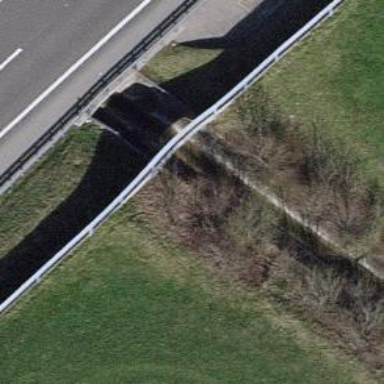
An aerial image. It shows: Noise barrier wall.